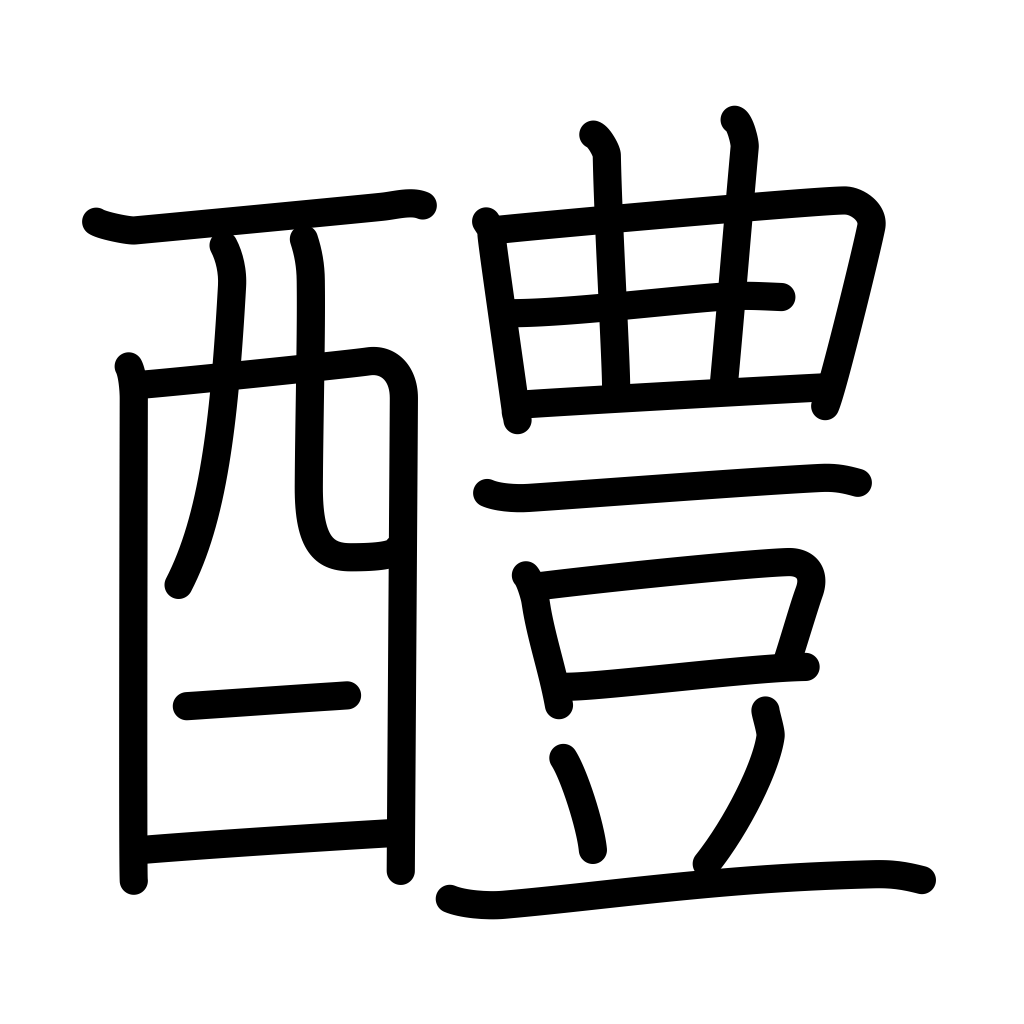
Meaning: sweet sake